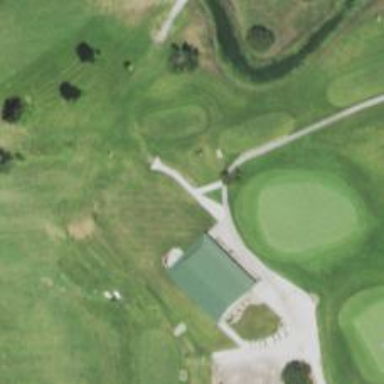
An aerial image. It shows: Pathway for golfing.